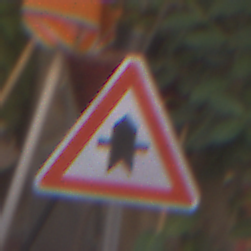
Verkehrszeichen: Vorfahrt
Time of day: MorningAfternoon
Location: Outdoor (Urban)
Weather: Clear
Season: NotSpecified
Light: Natural